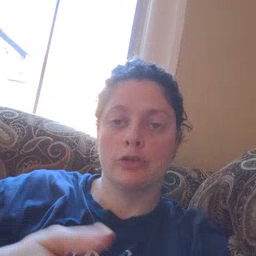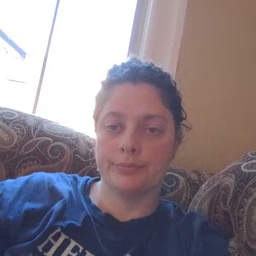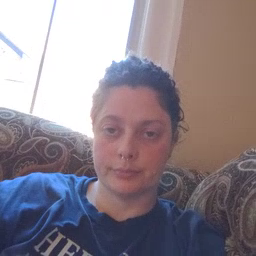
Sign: later